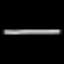
Label: line